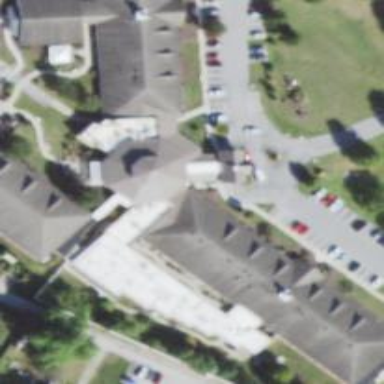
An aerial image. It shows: Nursing home.